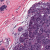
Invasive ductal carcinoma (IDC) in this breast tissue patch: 0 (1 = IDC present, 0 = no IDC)